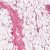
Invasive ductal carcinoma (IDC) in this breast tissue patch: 0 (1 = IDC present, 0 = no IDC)